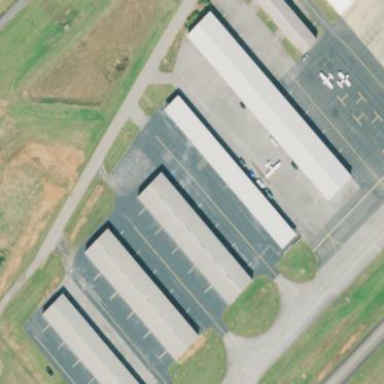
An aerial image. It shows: Hangar building at the airport.